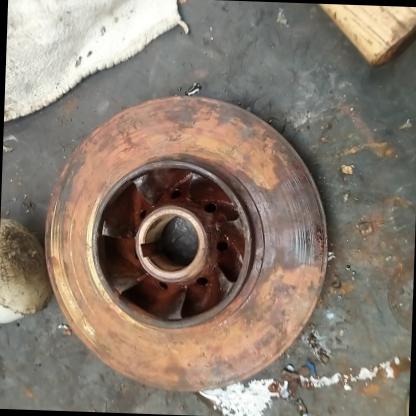
Klasa: inne